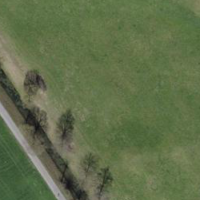
EUNIS habitat code: 24
Species observed at this site:
Pseudochorthippus parallelus
Chorthippus biguttulus